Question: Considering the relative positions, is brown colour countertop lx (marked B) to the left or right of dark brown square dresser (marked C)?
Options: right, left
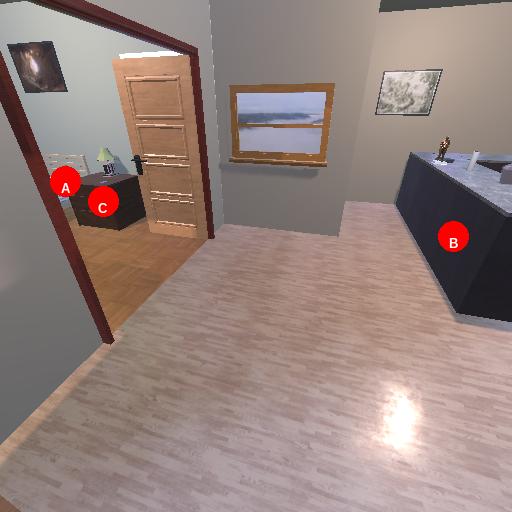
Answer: right